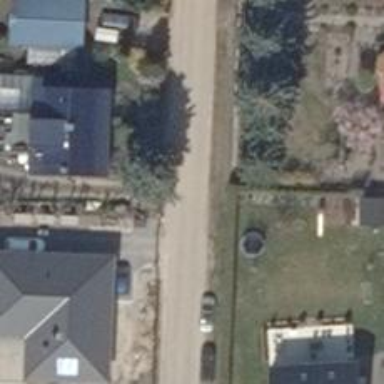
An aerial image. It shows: Driveway leading to service road.